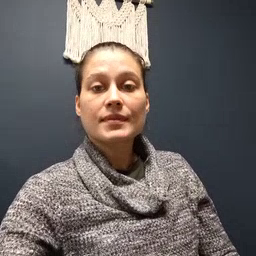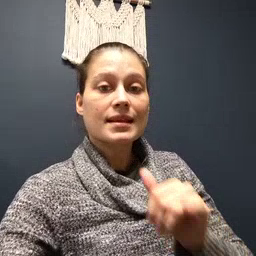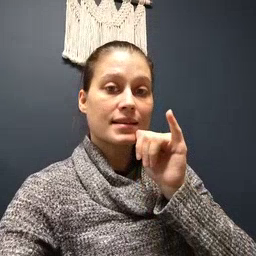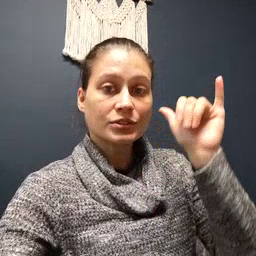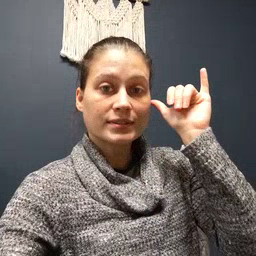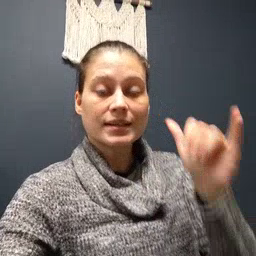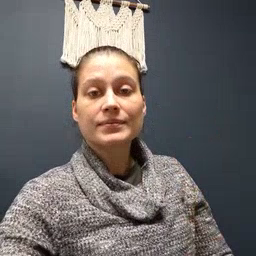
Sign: yesterday